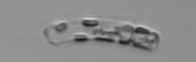
Label: Guinardia_striata